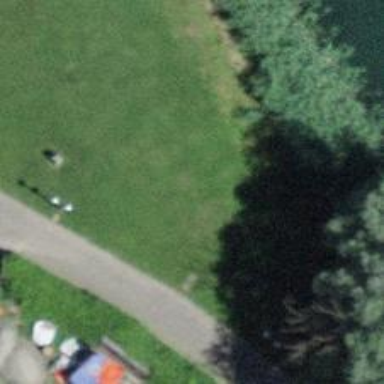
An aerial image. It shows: White bench.